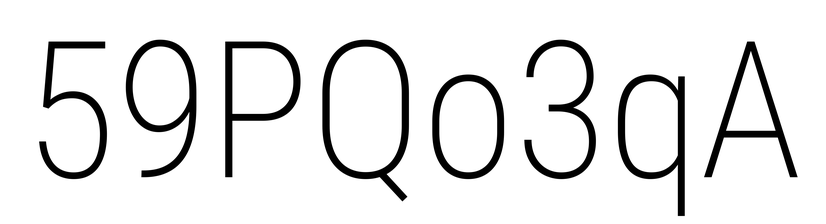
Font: Roboto_Condensed_ExtraLight